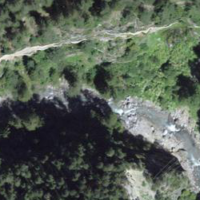
EUNIS habitat code: 45
Species observed at this site:
Lathyrus vernus